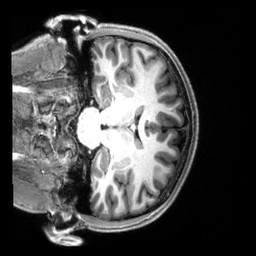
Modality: T1w
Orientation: coronal
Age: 18
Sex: male
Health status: healthy
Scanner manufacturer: siemens
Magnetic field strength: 3 T
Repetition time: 2.5 s
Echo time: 0.00222 s